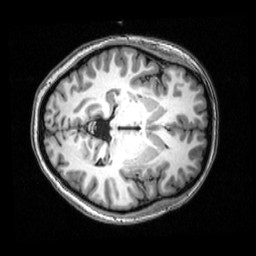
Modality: T1w
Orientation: axial
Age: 20
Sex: female
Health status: healthy
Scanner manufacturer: siemens
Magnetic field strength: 3 T
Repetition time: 2.53 s
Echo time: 0.00339 s